Question: So I have a task to write a function "mult" with variable number of arguments using pointers. And this function must calculate the product of float numbers.
I've followed the guide that our uni gave us but my product is still equal to zero. I found out that the problem is that every other number to be multiplied is zero.
'''
#include <iostream>
using namespace std;
int mult(int k,...){
int* p = &k;
int m = 1;
for(; k != 0; k--){
m *= *(++p);
}
return m;
}
int main(){
float res1 = mult(11,45,10,9,8,7,6,5,4,3,2,2);
float res2 = mult(7,12,23,0.3,0.6,1,2);
float res3 = mult(3,0.6,-12,-0.9);
cout << "Your results are:
"
<<res1<<"
"
<<res2<<"
"
<<res3<<"
";
return 0;
}
'''

Here's examples from guide:
'''
void Print_stor(int k, ...)
{
int n=k;
int a[n];
int *p = &k;
for ( ; k!=0;k--)
a[k-1]=*(++p);
for(int i=n-1; i>=0; i--)
printf("%i ", a[i]);
printf("
");
}
int sum(int k, ...)
{
int *p = &k;
int s=0;
for ( ; k!=0; k--)
s+=*(++p);
return s;
'''
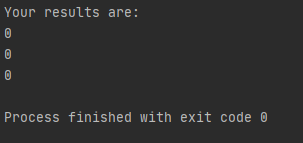
Answer: You could write 'mult' as a variadic function, and use 'std::accumulate' with 'std::multiplies' as the operator.
'''
#include <functional>
#include <initializer_list>
#include <iostream>
#include <numeric>
template<typename T, typename... Args>
T mult(T t, Args... args)
{
std::initializer_list<T> values{args...};
return std::accumulate(values.begin(), values.end(), t, std::multiplies<T>());
}
int main()
{
std::cout << mult<float>(11,45,10,9,8,7,6,5,4,3,2,2);
return 0;
}
'''
Output
'''
3.59251e+09
'''